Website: lowes
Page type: cart
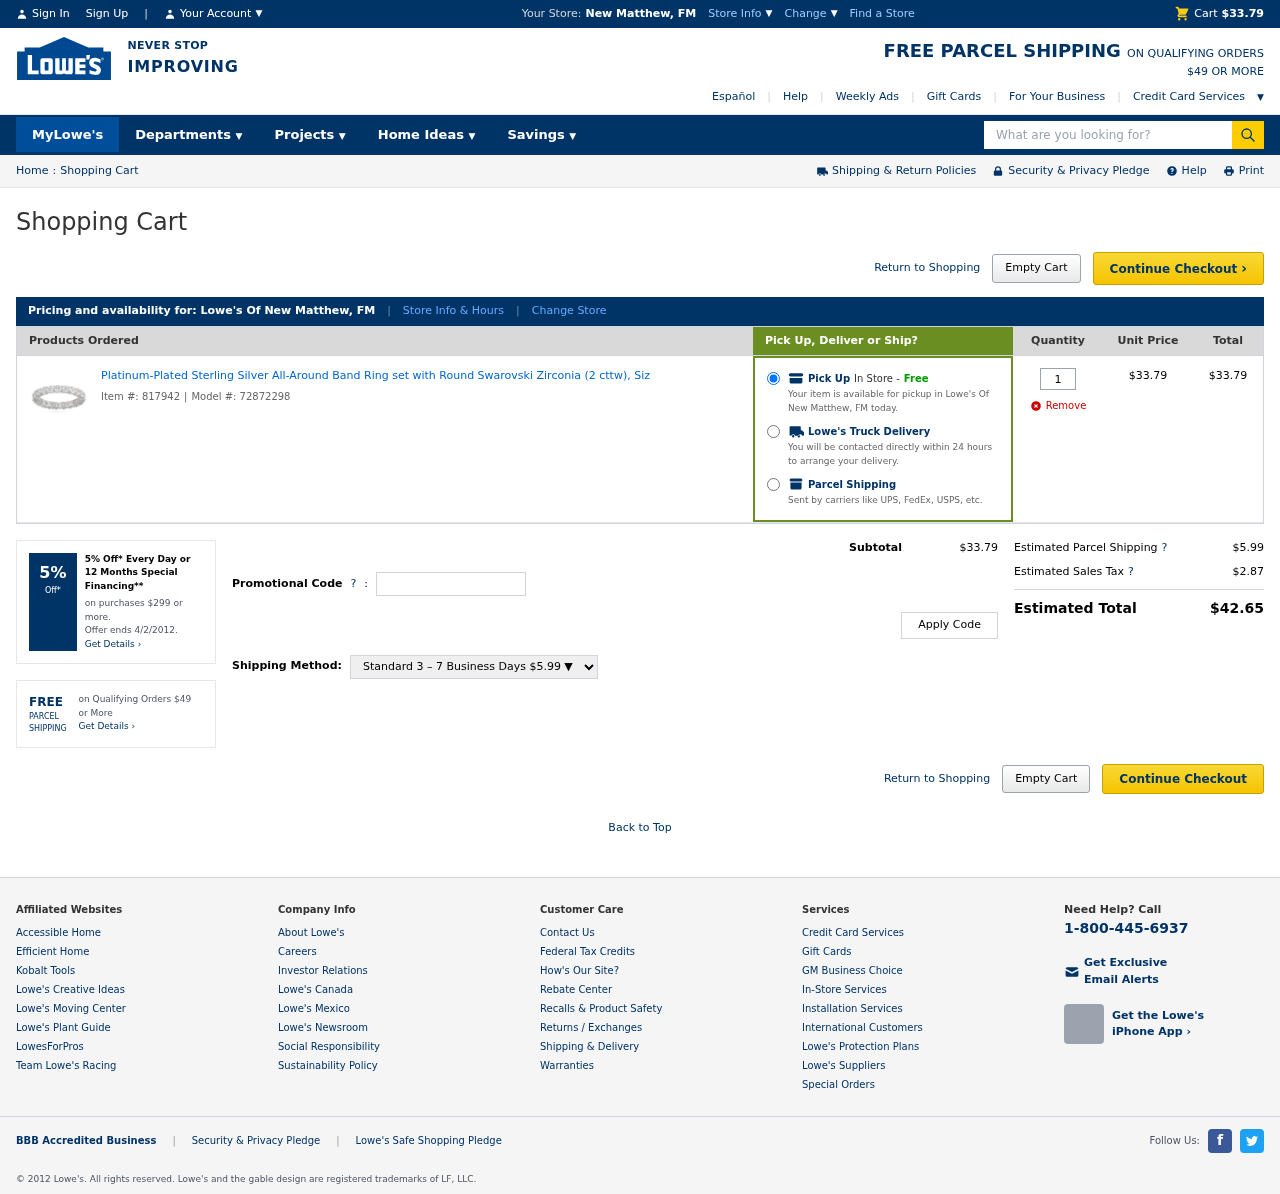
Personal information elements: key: PII_CITY_STATE
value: New Matthew, FM
Product elements: key: PRODUCT1_NAME
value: Platinum-Plated Sterling Silver All-Around Band Ring set with Round Swarovski Zirconia (2 cttw), Siz
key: PRODUCT1_PRICE
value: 33.79
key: PRODUCT1_QUANTITY
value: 1
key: PRODUCT1_ITEM_NUMBER
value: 817942
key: PRODUCT1_MODEL_NUMBER
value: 72872298
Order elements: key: ORDER_SUBTOTAL
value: $33.79
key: ORDER_ITEM_TOTAL
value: $33.79
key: ORDER_SHIPPING
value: $5.99
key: ORDER_TAX
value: $2.87
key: ORDER_TOTAL
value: $42.65
Search elements: key: HEADER_SEARCH
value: What are you looking for?